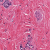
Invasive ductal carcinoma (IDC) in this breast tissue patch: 0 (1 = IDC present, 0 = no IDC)